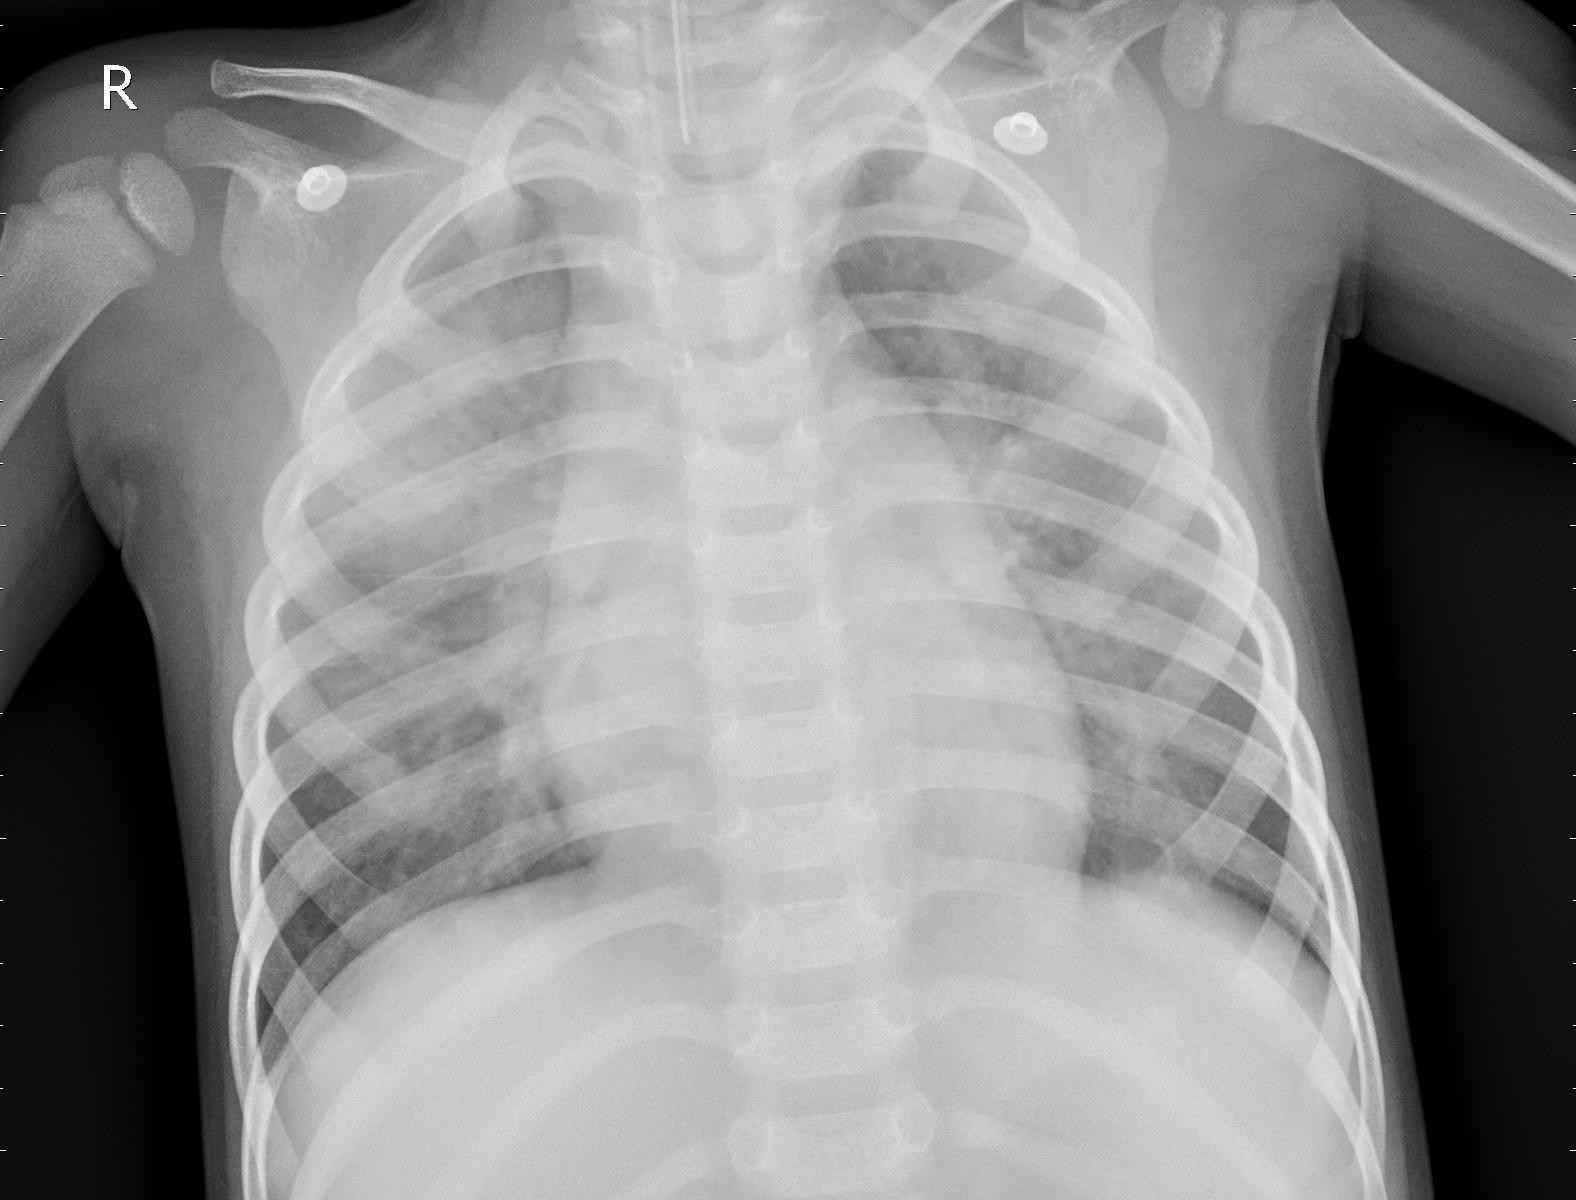
Diagnosis: PNEUMONIA